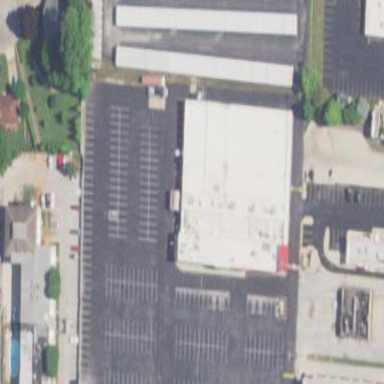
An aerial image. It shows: Building with bowling alley inside.